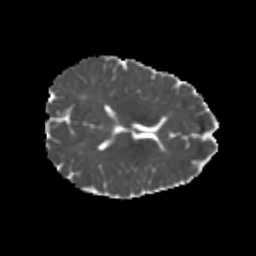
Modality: MD
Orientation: axial
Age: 20
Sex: female
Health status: healthy
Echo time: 0.074 s